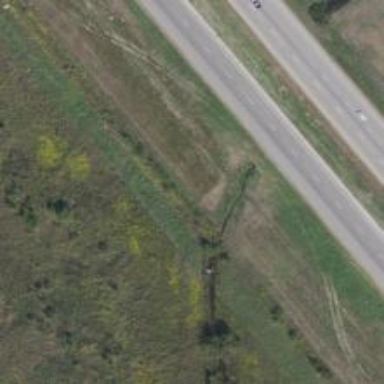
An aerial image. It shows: Culvert tunnel.